Chest X-ray. View position: PA
Patient age: 50
Patient sex: F
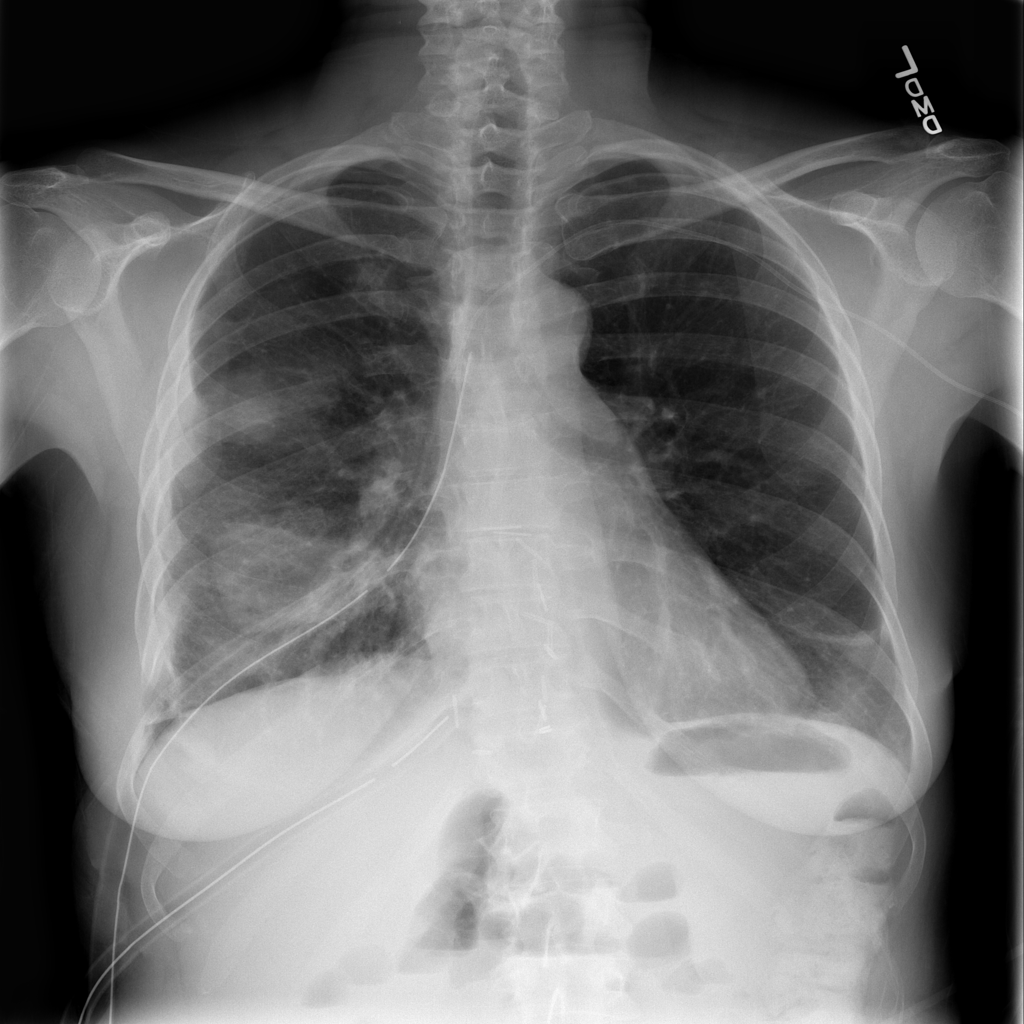
Finding: Pneumothorax